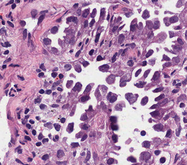
Tumor epithelial tissue: yes
Tumor-associated stroma tissue: yes
Normal tissue: no